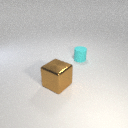
large brown metal cube in front of small cyan rubber cylinder